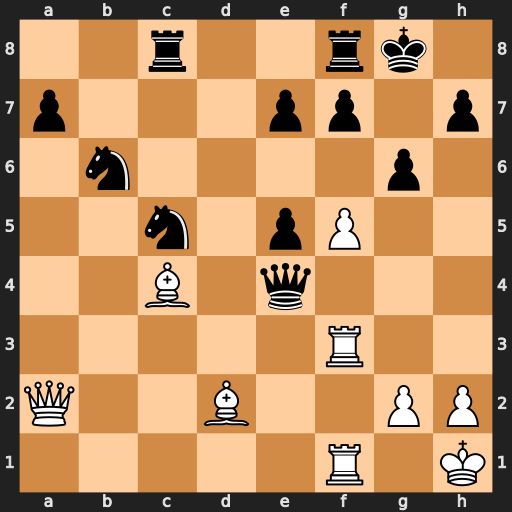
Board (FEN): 2r2rk1/p3pp1p/1n4p1/2n1pP2/2B1q3/5R2/Q2B2PP/5R1K
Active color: w
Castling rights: -
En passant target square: -
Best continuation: Bxf7+ Rxf7 fxg6